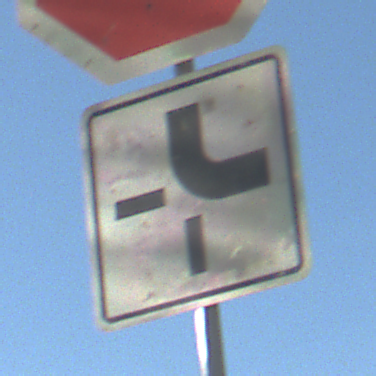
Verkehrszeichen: VerlaufVorfahrtsstrasse4
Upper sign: Stop
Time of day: MorningAfternoon
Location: Outdoor (Nature)
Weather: PartlyCloudy
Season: NotSpecified
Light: Natural